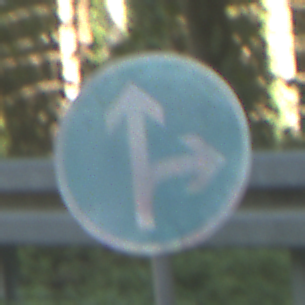
Verkehrszeichen: VorgeschriebeneFahrtrichtungGeradeausOderRechts
Umgebung: Outdoor, Nature
Tageszeit: MorningAfternoon
Wetter: Clear
Licht: Natural
Jahreszeit: NotSpecified
Kontrast: LowContrast